RGB frame:
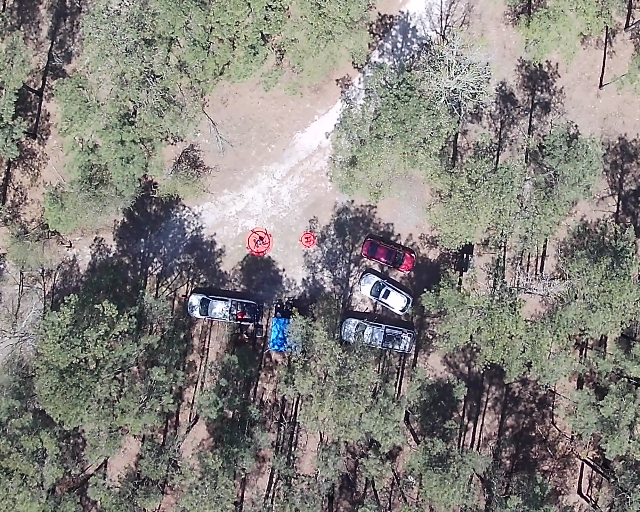
Thermal frame:
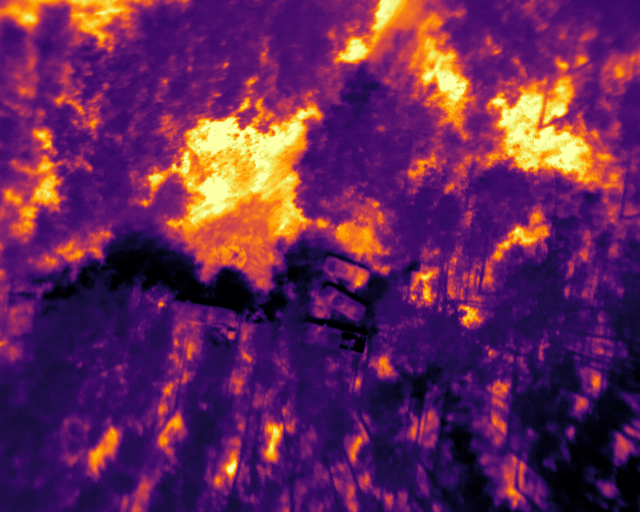
Captured: 2026-02-27 02:42:48
Pixels at or above 80 °C: 0 (fraction of frame: 0)